Question: I have a java application that uses JFileChooser on Win7. The weird thing is that sometimes (quite often) but not always - drive names look weird in 'Look in:' combo box:

Does anyone have an idea what causes that and how to make it always show proper names?
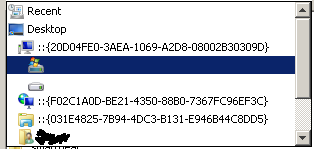
Answer: Those come from system drives like My Computer, Network Neighborhood, etc.
The way I get around it showing the files like that is:
'''
JFileChooser fileChooser = new JFileChooser();
fileChooser.setFileView(new FileView() {
@Override
public String getName(File f) {
String name = FileSystemView.getFileSystemView().getSystemDisplayName(f);
// If names is empty use the description
if(name.equals("")) {
name = FileSystemView.getFileSystemView().getSystemTypeDescription(f);
}
return name;
}
});
'''
This way it is always pulling the names being displayed by the file system.